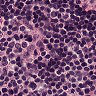
Metastatic tissue present: no